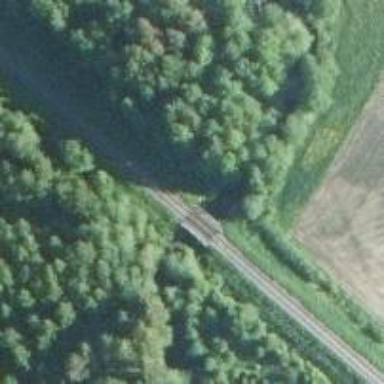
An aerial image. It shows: Continuous rail bridge crossing over railroad tracks.